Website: ulta-beauty
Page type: billing-address
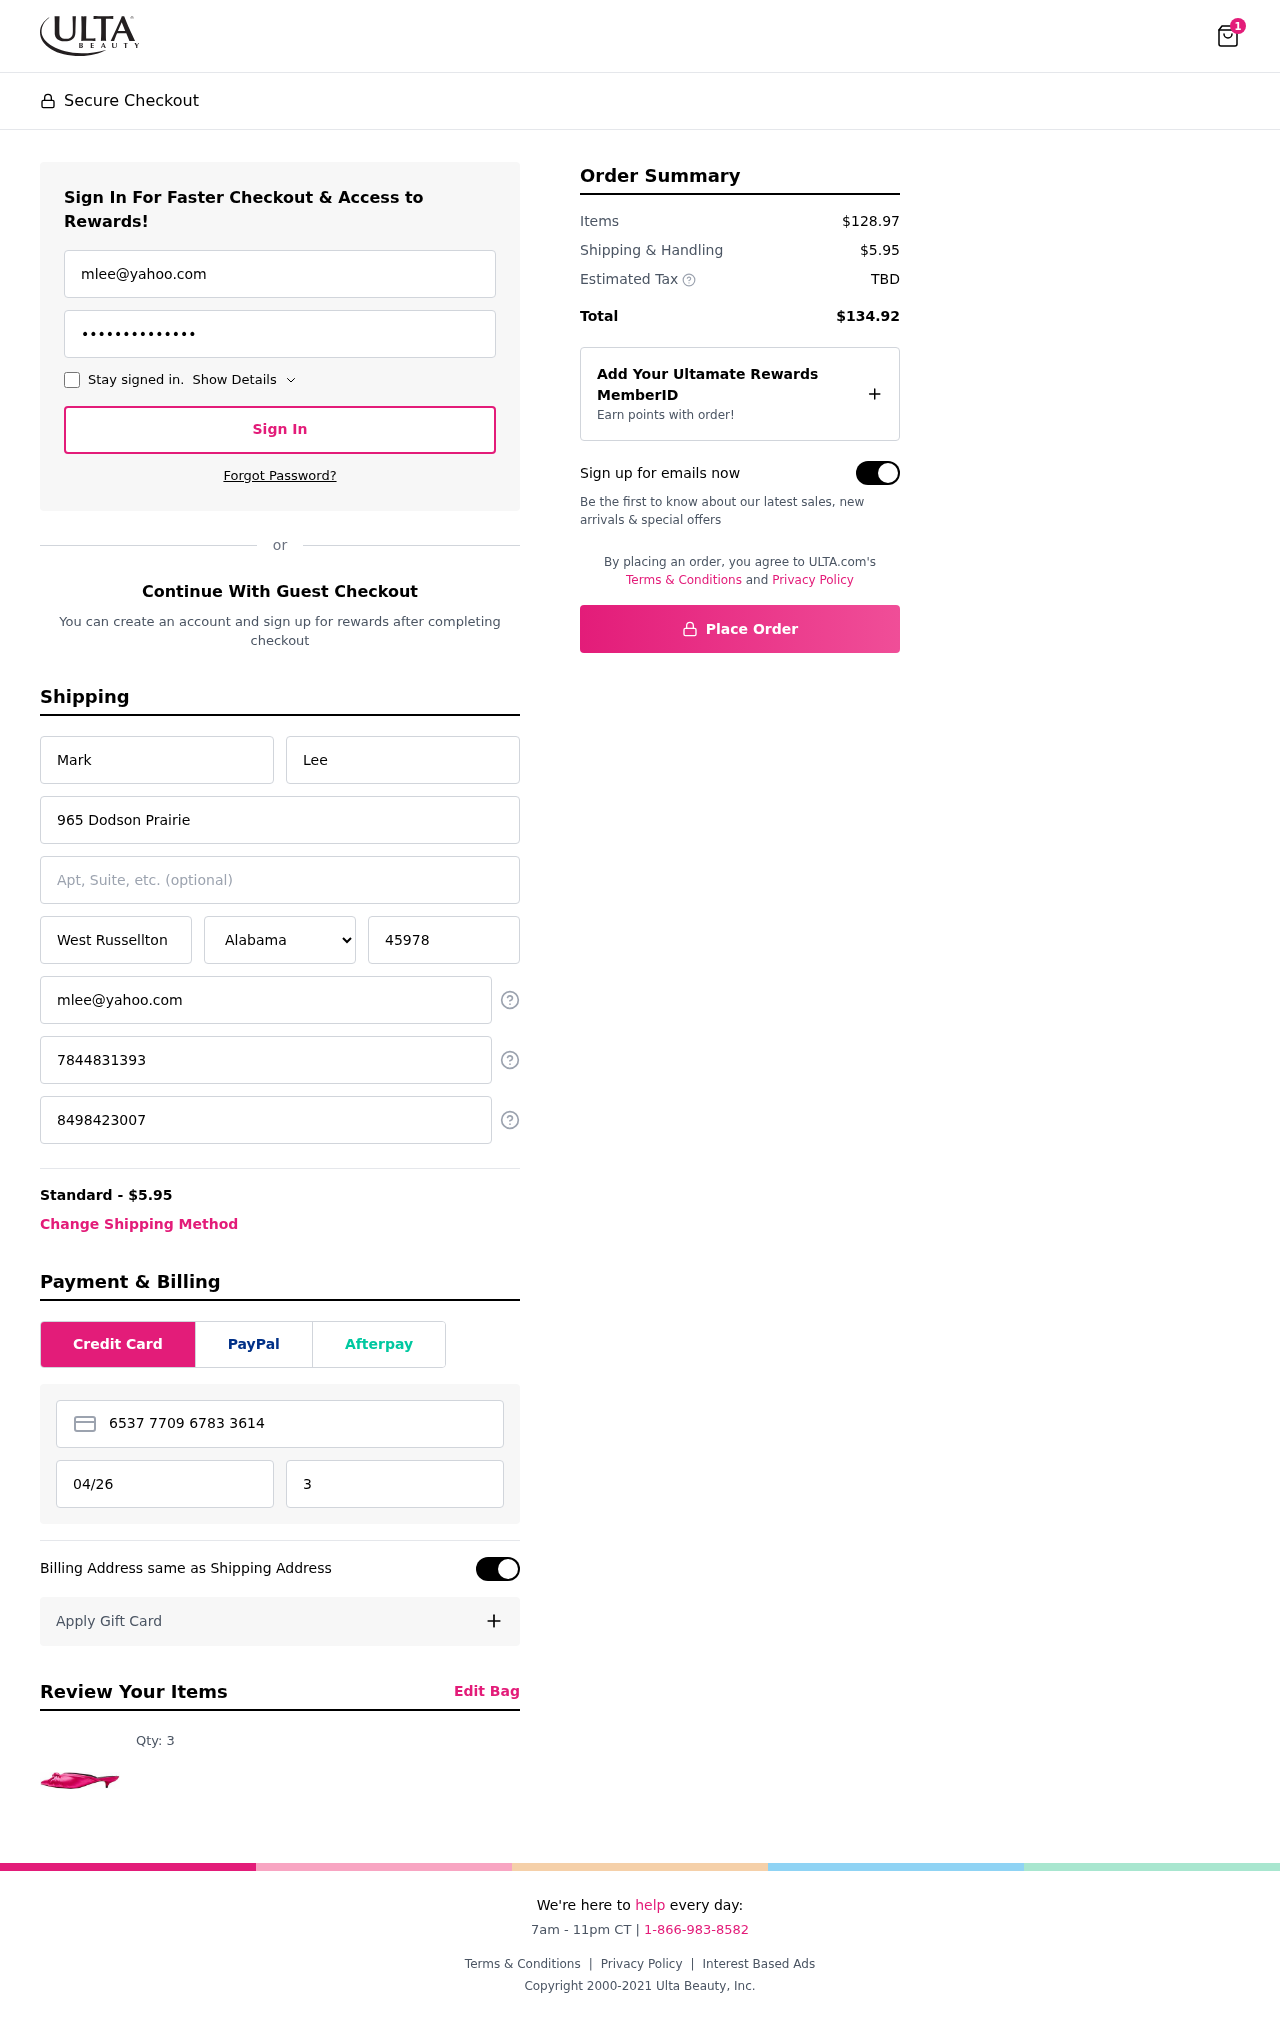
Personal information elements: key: PII_STATE
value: Alabama
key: PII_EMAIL
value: mlee@yahoo.com
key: PII_FIRSTNAME
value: Mark
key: PII_LASTNAME
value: Lee
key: PII_STREET
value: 965 Dodson Prairie
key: PII_CITY
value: West Russellton
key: PII_POSTCODE
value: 45978
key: PII_PHONE
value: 7844831393
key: PII_ALT_PHONE
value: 8498423007
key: PII_CARD_NUMBER
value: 6537 7709 6783 3614
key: PII_CARD_EXPIRY
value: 04/26
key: PII_CARD_CVV
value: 355
Product elements: key: PRODUCT1_QUANTITY
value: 3
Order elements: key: ORDER_NUM_ITEMS
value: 1
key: ORDER_SHIPPING_COST
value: $5.95
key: ORDER_SUBTOTAL
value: $128.97
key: ORDER_TOTAL
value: $134.92